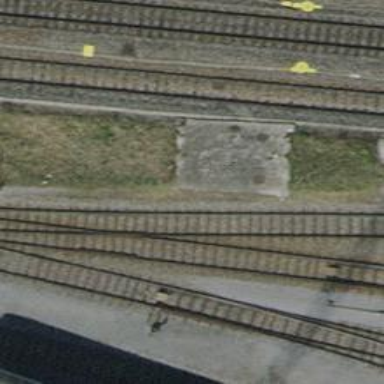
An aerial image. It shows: Railway yard with one track.